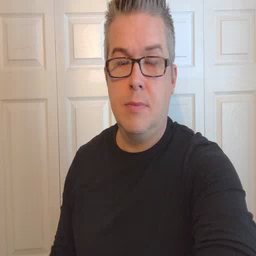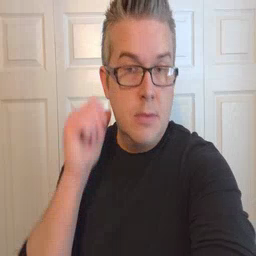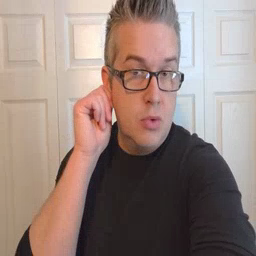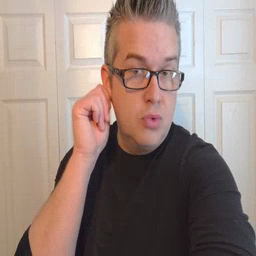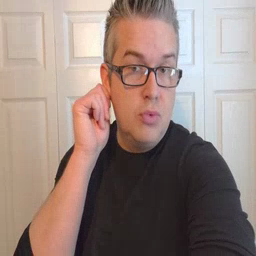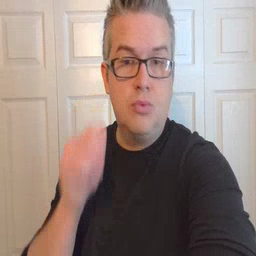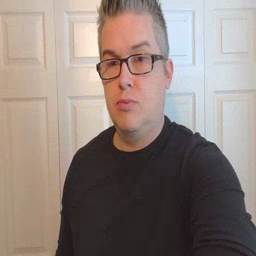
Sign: ear